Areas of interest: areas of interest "Huale Building South Tower"
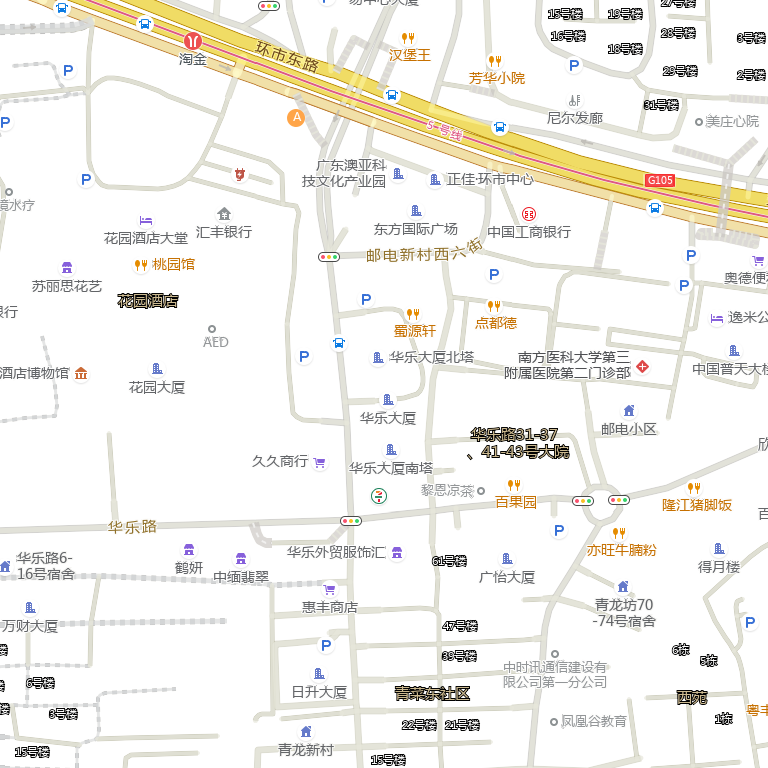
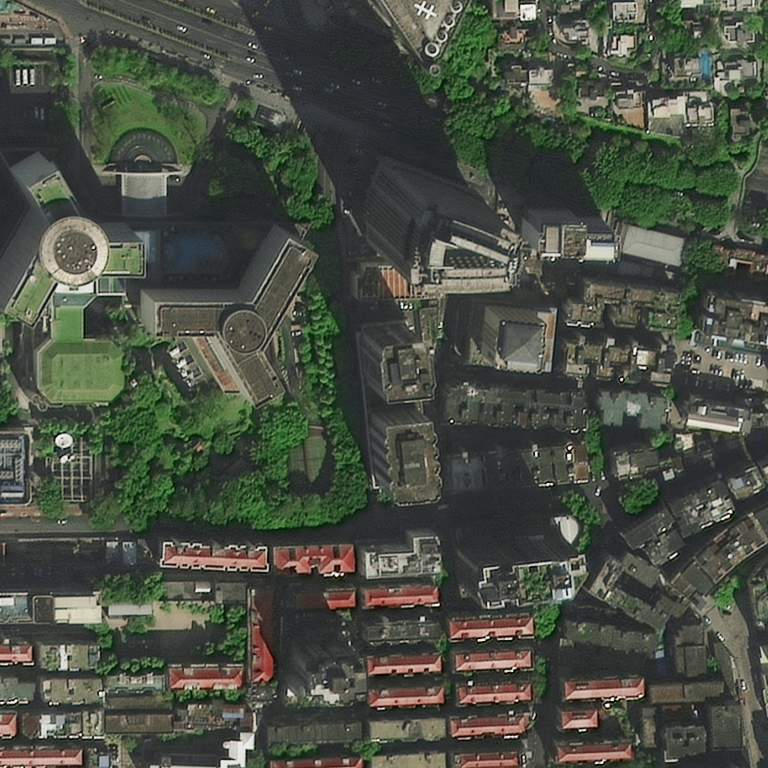